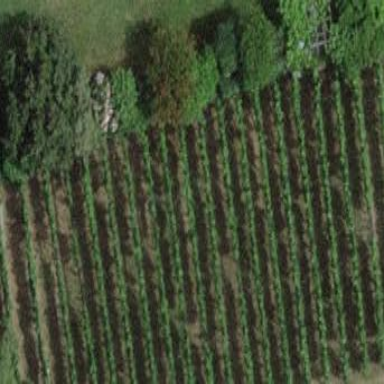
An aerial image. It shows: Vineyard where grapes are grown.